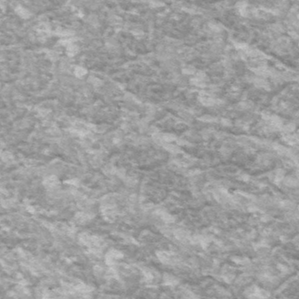
Label: frost